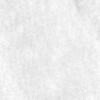
Label: no_change